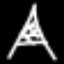
Label: The Eiffel Tower